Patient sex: M
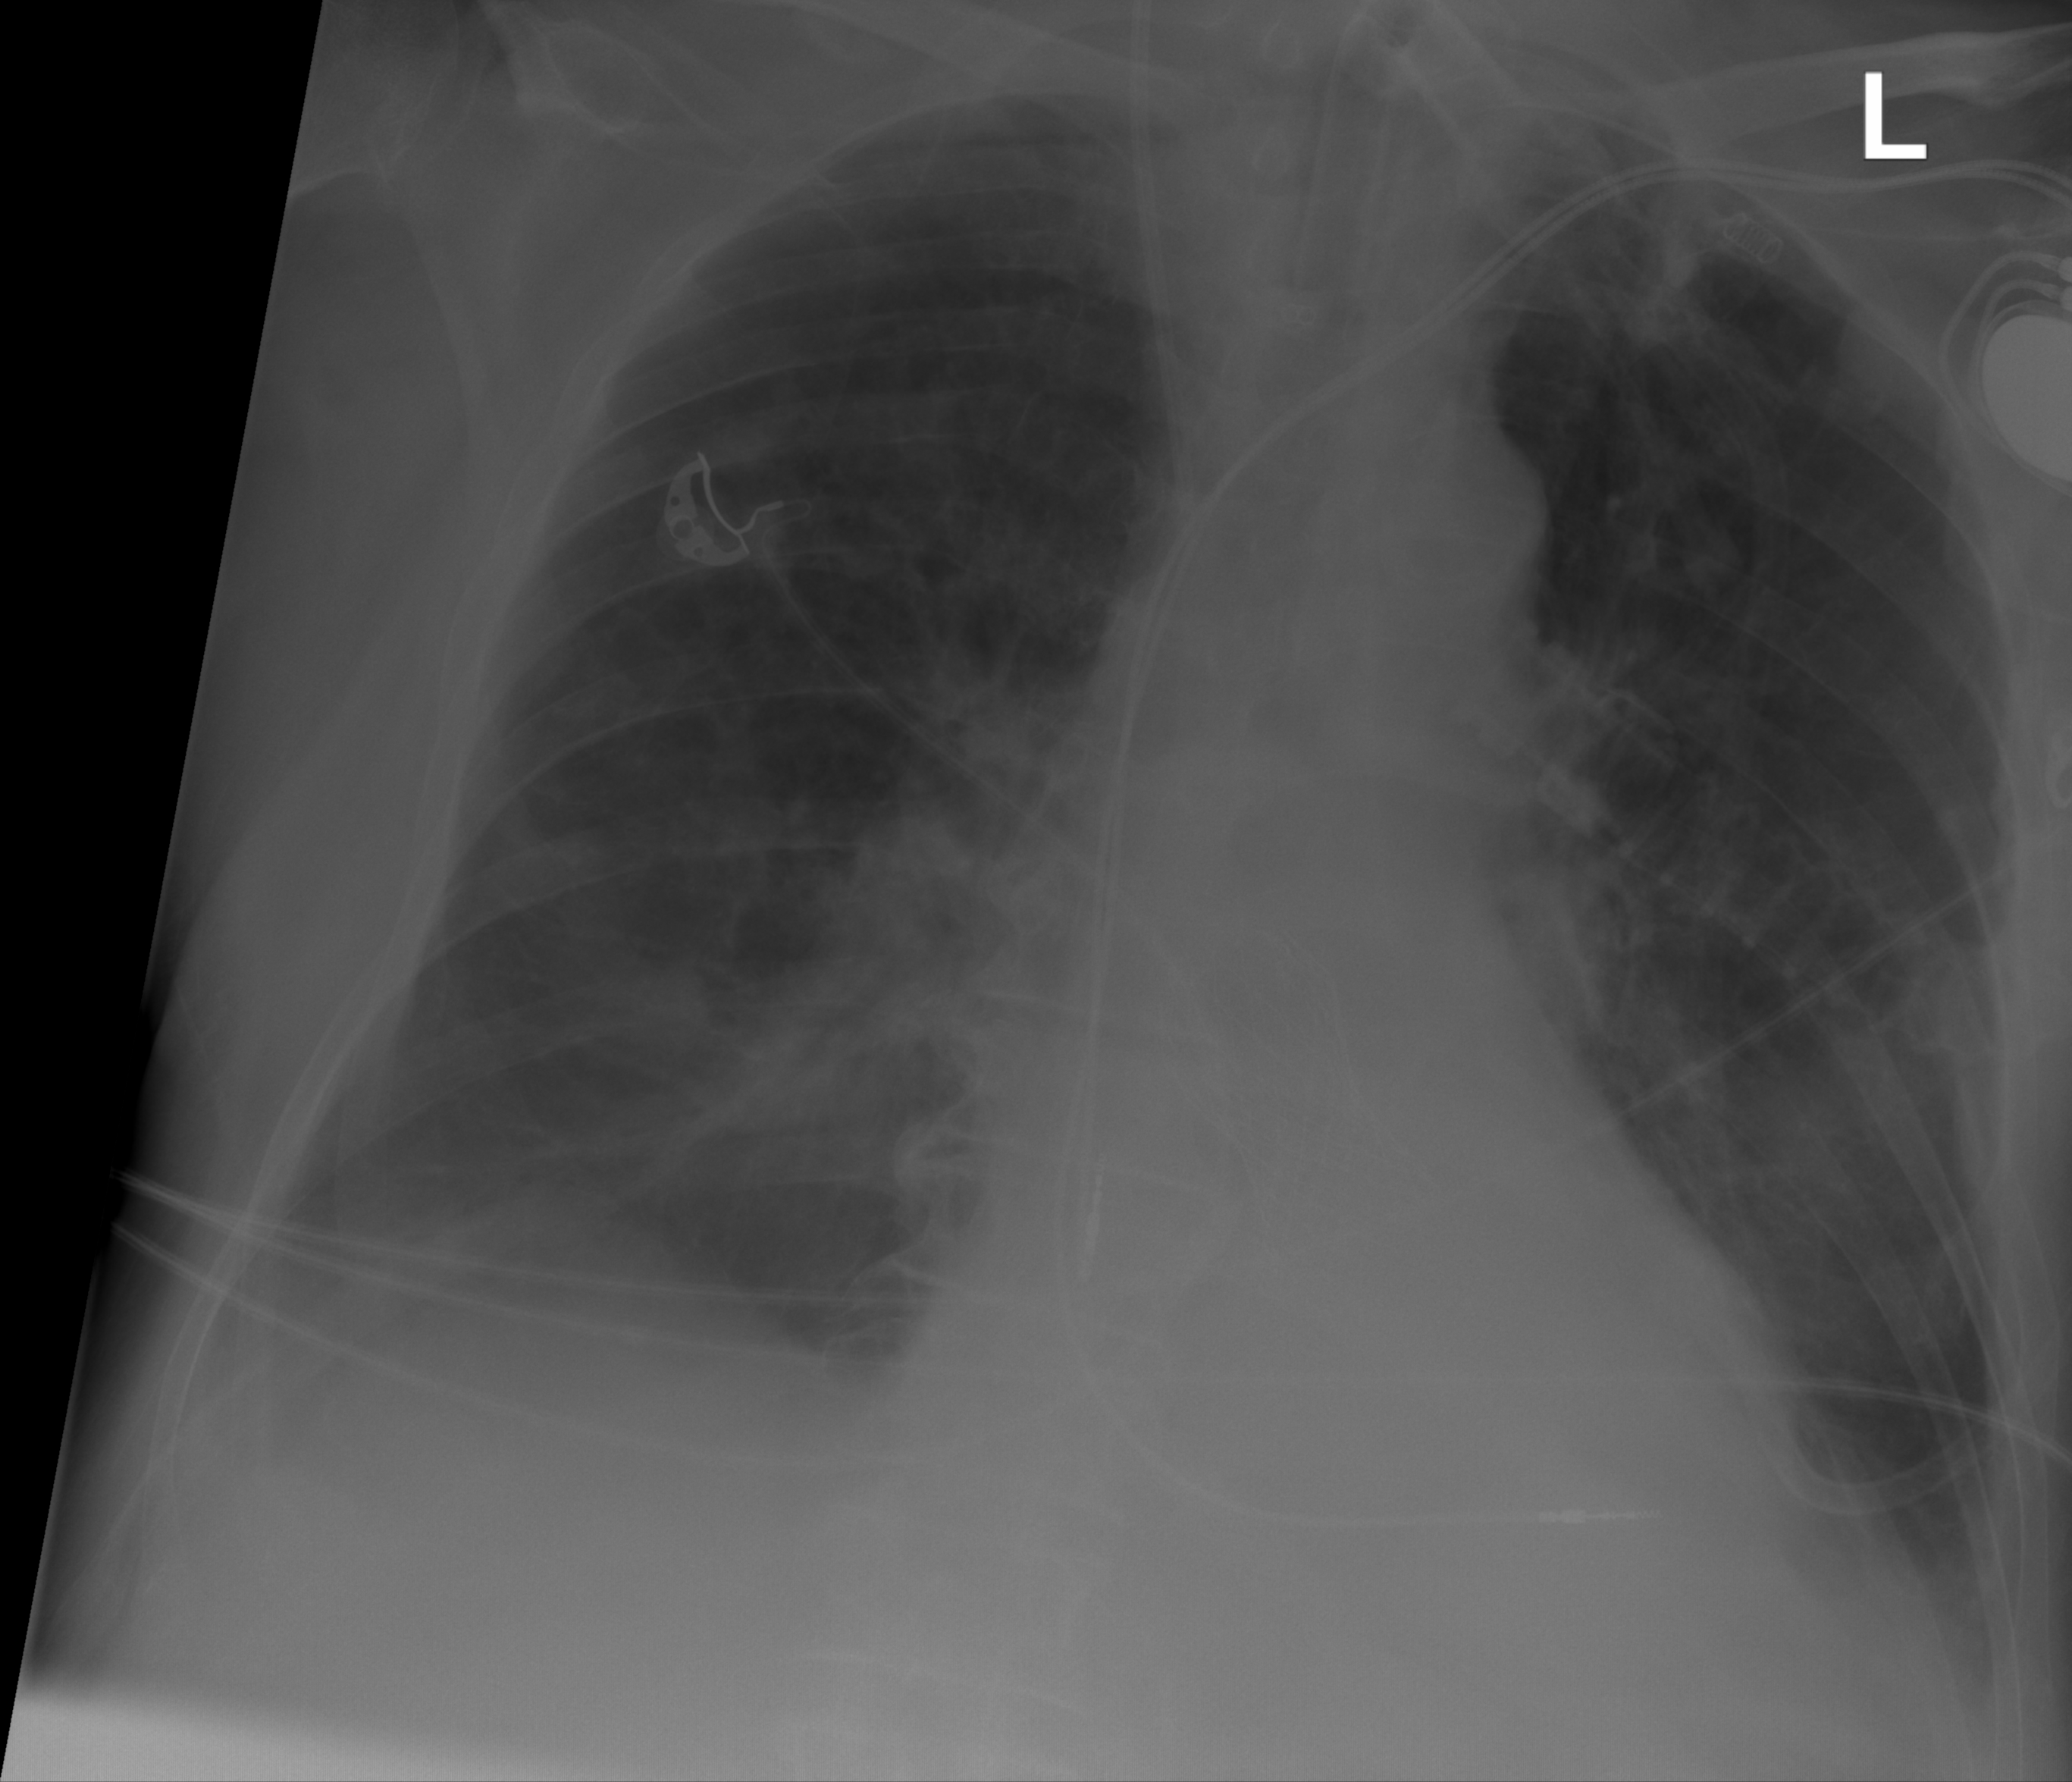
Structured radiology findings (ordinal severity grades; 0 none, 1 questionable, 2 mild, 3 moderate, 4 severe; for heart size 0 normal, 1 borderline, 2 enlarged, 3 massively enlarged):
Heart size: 1
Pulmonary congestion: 2
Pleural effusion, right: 1
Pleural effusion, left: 2
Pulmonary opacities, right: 2
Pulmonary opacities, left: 0
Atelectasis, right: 1
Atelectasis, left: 1